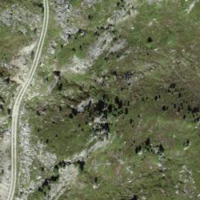
EUNIS habitat code: 26
Species observed at this site:
Aquila chrysaetos
Alnus alnobetula